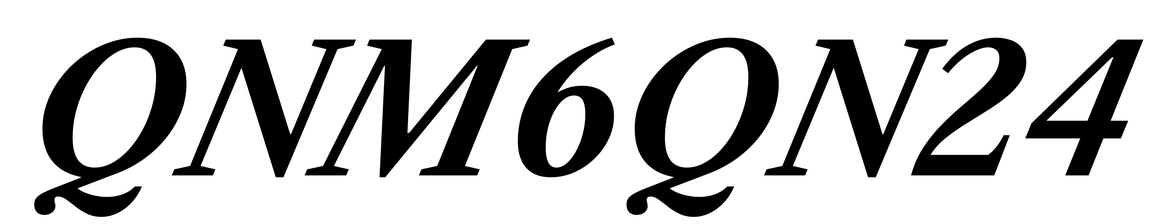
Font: LibreCaslonText-Italic_Bold_Italic